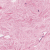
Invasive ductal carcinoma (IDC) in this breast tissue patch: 0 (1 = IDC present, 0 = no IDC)